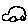
Label: car